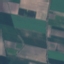
Land use / land cover: AnnualCrop